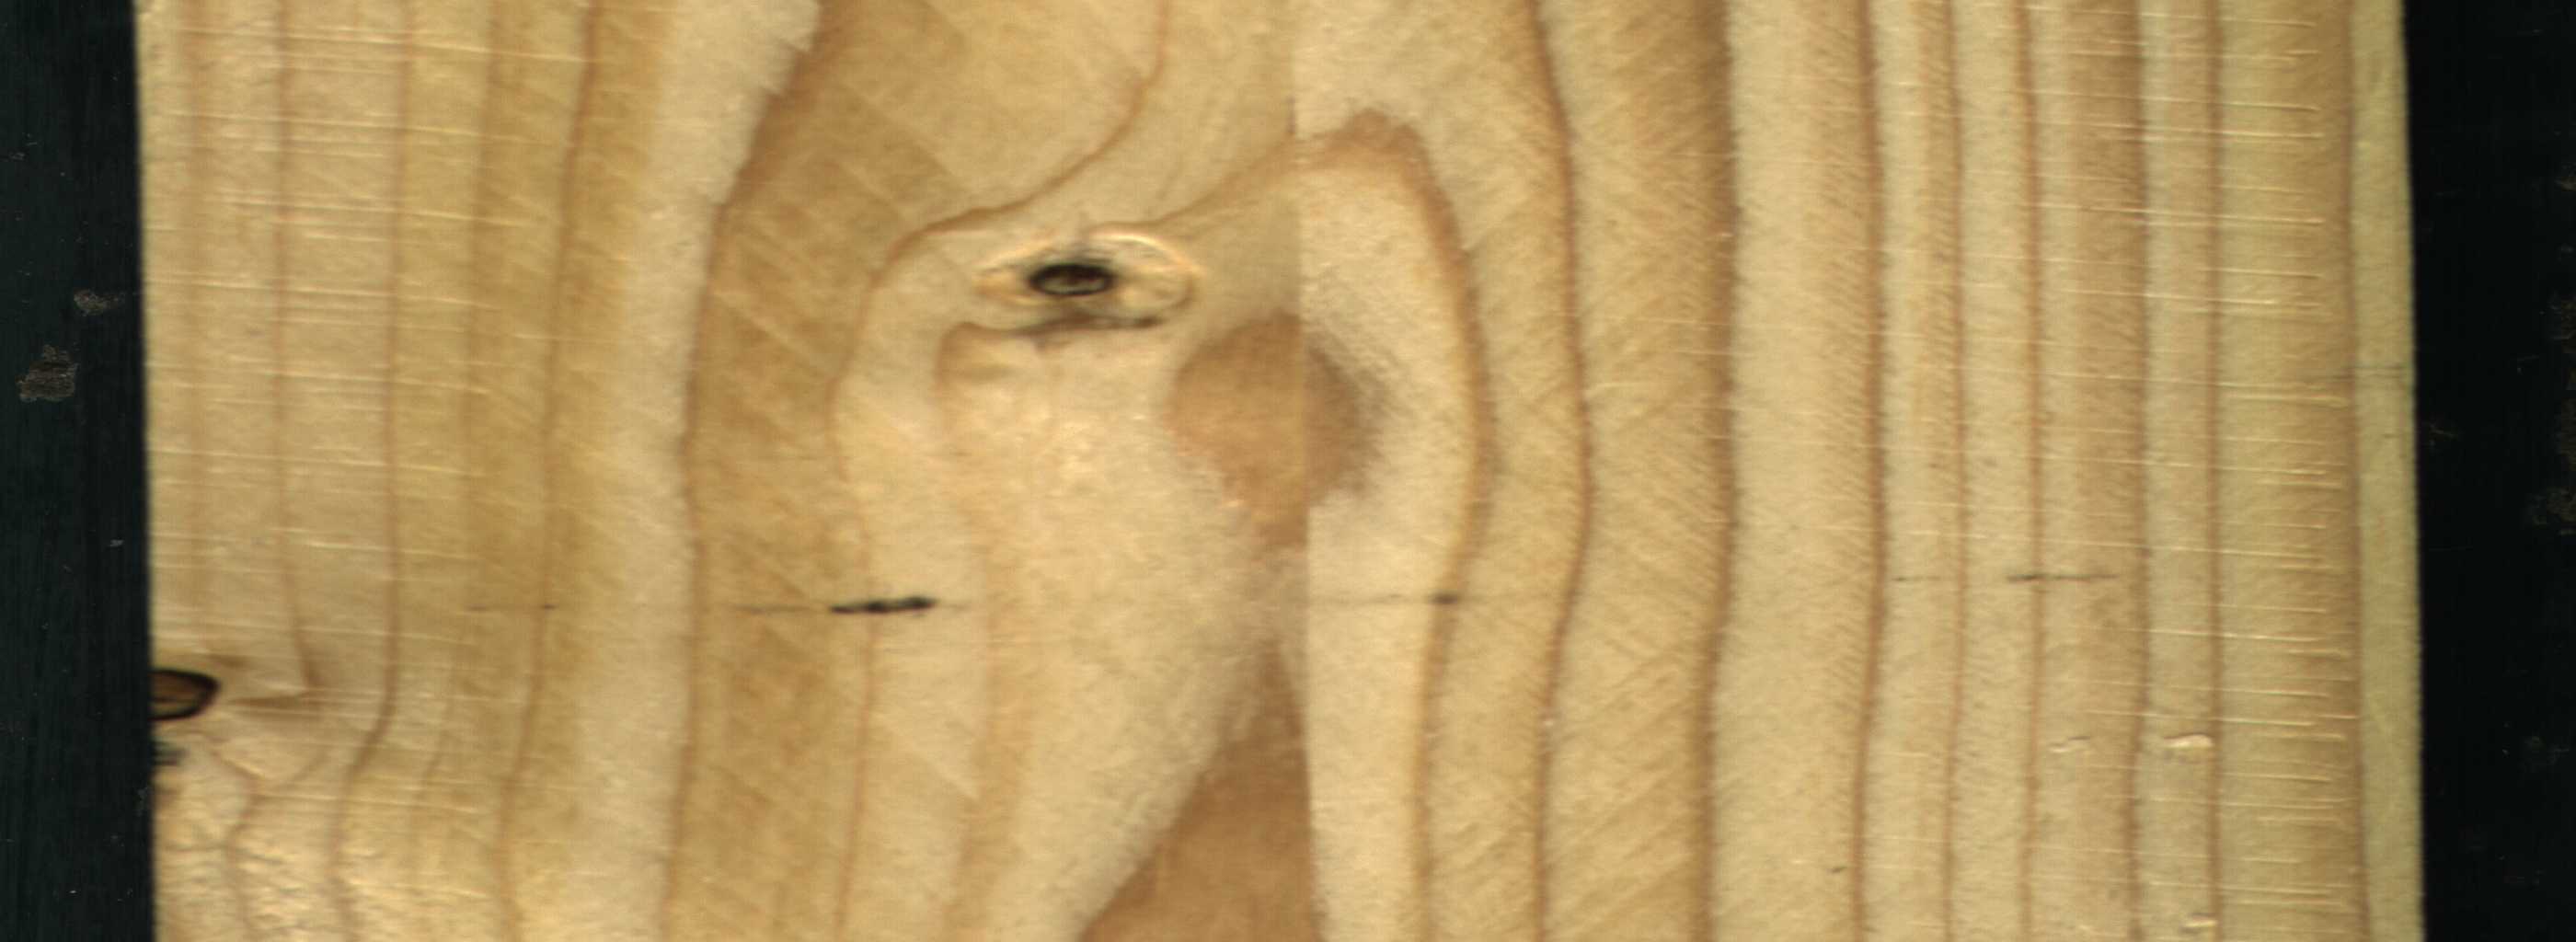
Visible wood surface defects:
Dead_Knot
Dead_Knot
Dead_Knot